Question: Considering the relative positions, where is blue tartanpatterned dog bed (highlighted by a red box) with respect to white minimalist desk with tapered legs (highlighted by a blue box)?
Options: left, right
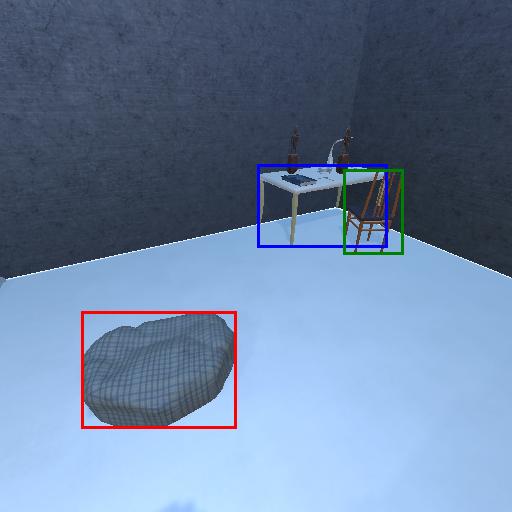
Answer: left